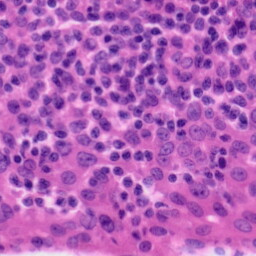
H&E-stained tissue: Tonsil